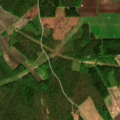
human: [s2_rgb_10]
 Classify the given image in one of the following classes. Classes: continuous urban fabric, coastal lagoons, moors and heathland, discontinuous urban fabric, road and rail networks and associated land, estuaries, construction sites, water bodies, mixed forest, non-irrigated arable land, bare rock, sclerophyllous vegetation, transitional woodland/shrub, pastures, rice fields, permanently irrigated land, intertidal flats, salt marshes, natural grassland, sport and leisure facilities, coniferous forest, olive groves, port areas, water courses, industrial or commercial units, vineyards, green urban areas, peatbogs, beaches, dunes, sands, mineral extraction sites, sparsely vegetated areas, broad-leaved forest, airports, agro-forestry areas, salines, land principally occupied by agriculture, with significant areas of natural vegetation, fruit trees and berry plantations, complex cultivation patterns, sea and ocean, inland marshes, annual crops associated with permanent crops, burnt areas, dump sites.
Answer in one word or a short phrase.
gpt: non-irrigated arable land, coniferous forest, mixed forest, transitional woodland/shrub